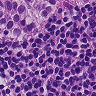
Metastatic tissue present: yes